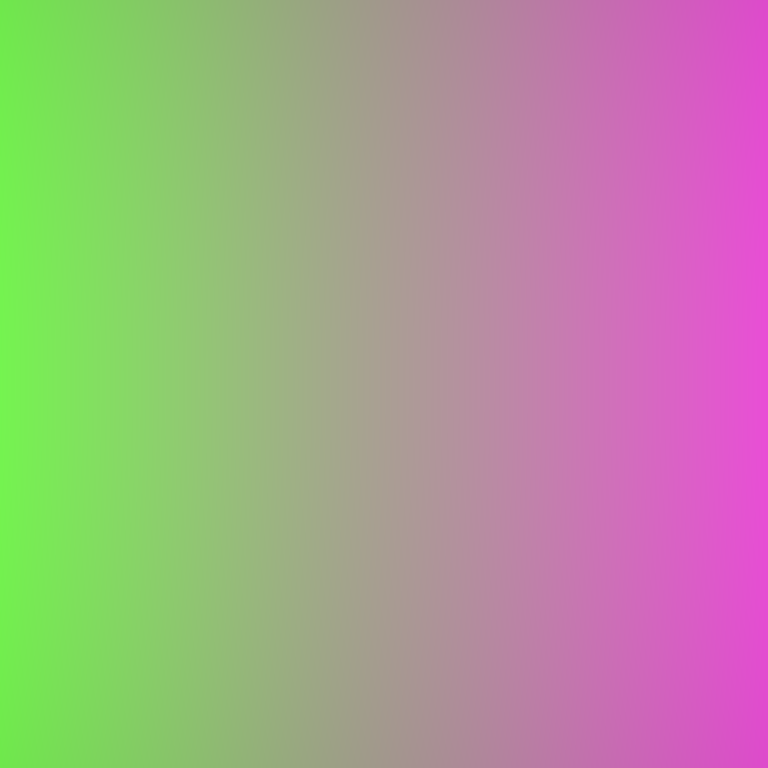
Abstract light effect, smooth gradient from bright green to vivid pink, energetic atmosphere, soft blend, no room, no furniture, no objects.